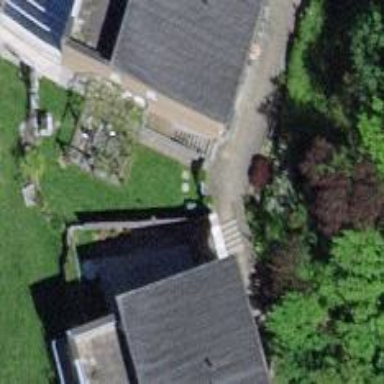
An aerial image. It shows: Cobblestone footway.